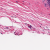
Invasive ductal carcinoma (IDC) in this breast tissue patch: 0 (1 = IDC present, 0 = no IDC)